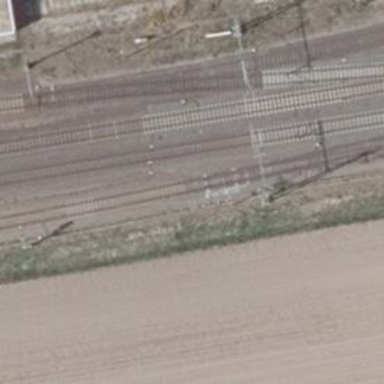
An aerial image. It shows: Electrified rail siding with contact line.